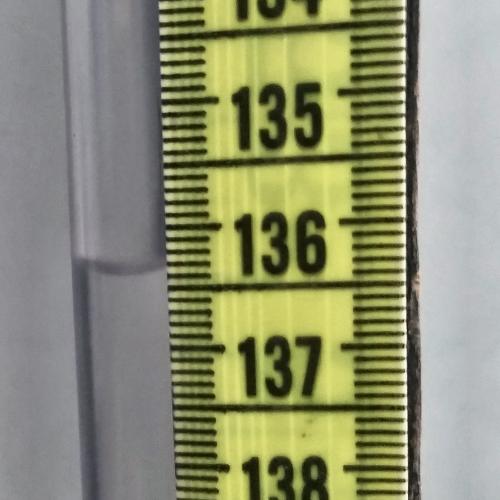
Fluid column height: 136.3 cm